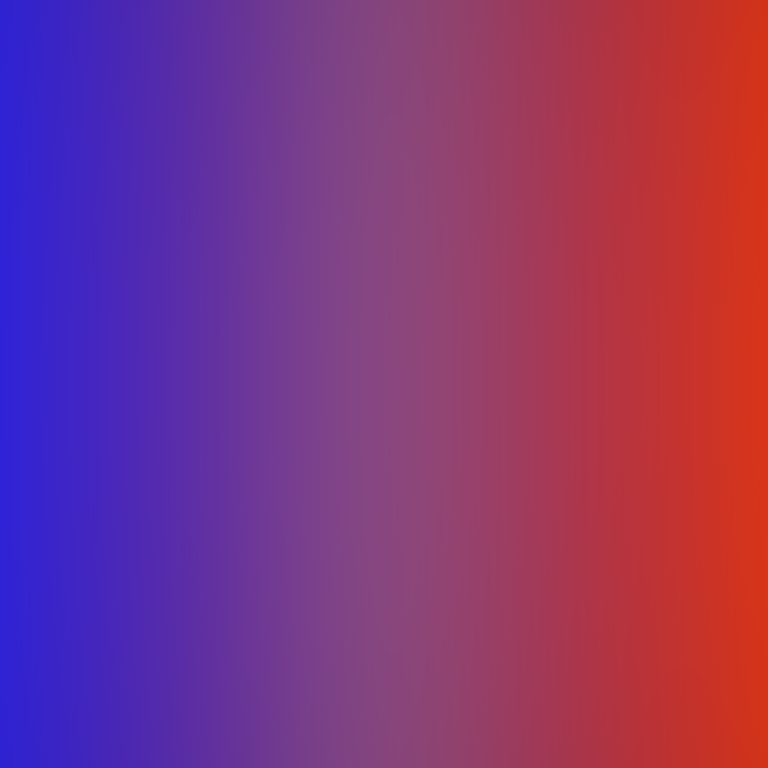
Abstract light effect, smooth gradient from deep blue to vibrant red, dynamic atmosphere, soft blend, no room, no furniture, no objects.